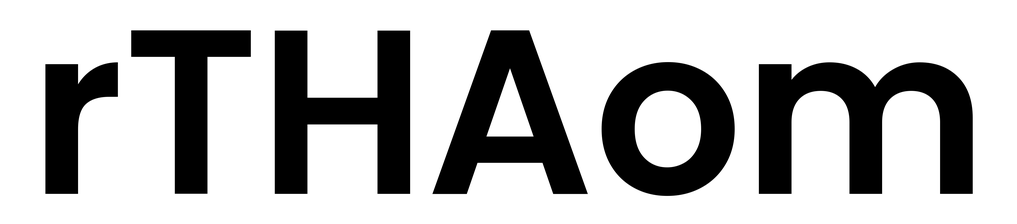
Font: Poppins-SemiBold